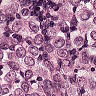
Metastatic tissue present: yes